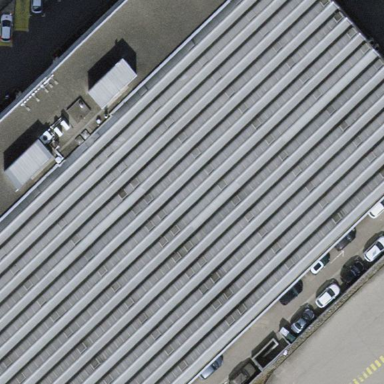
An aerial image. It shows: Industrial building.